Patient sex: M
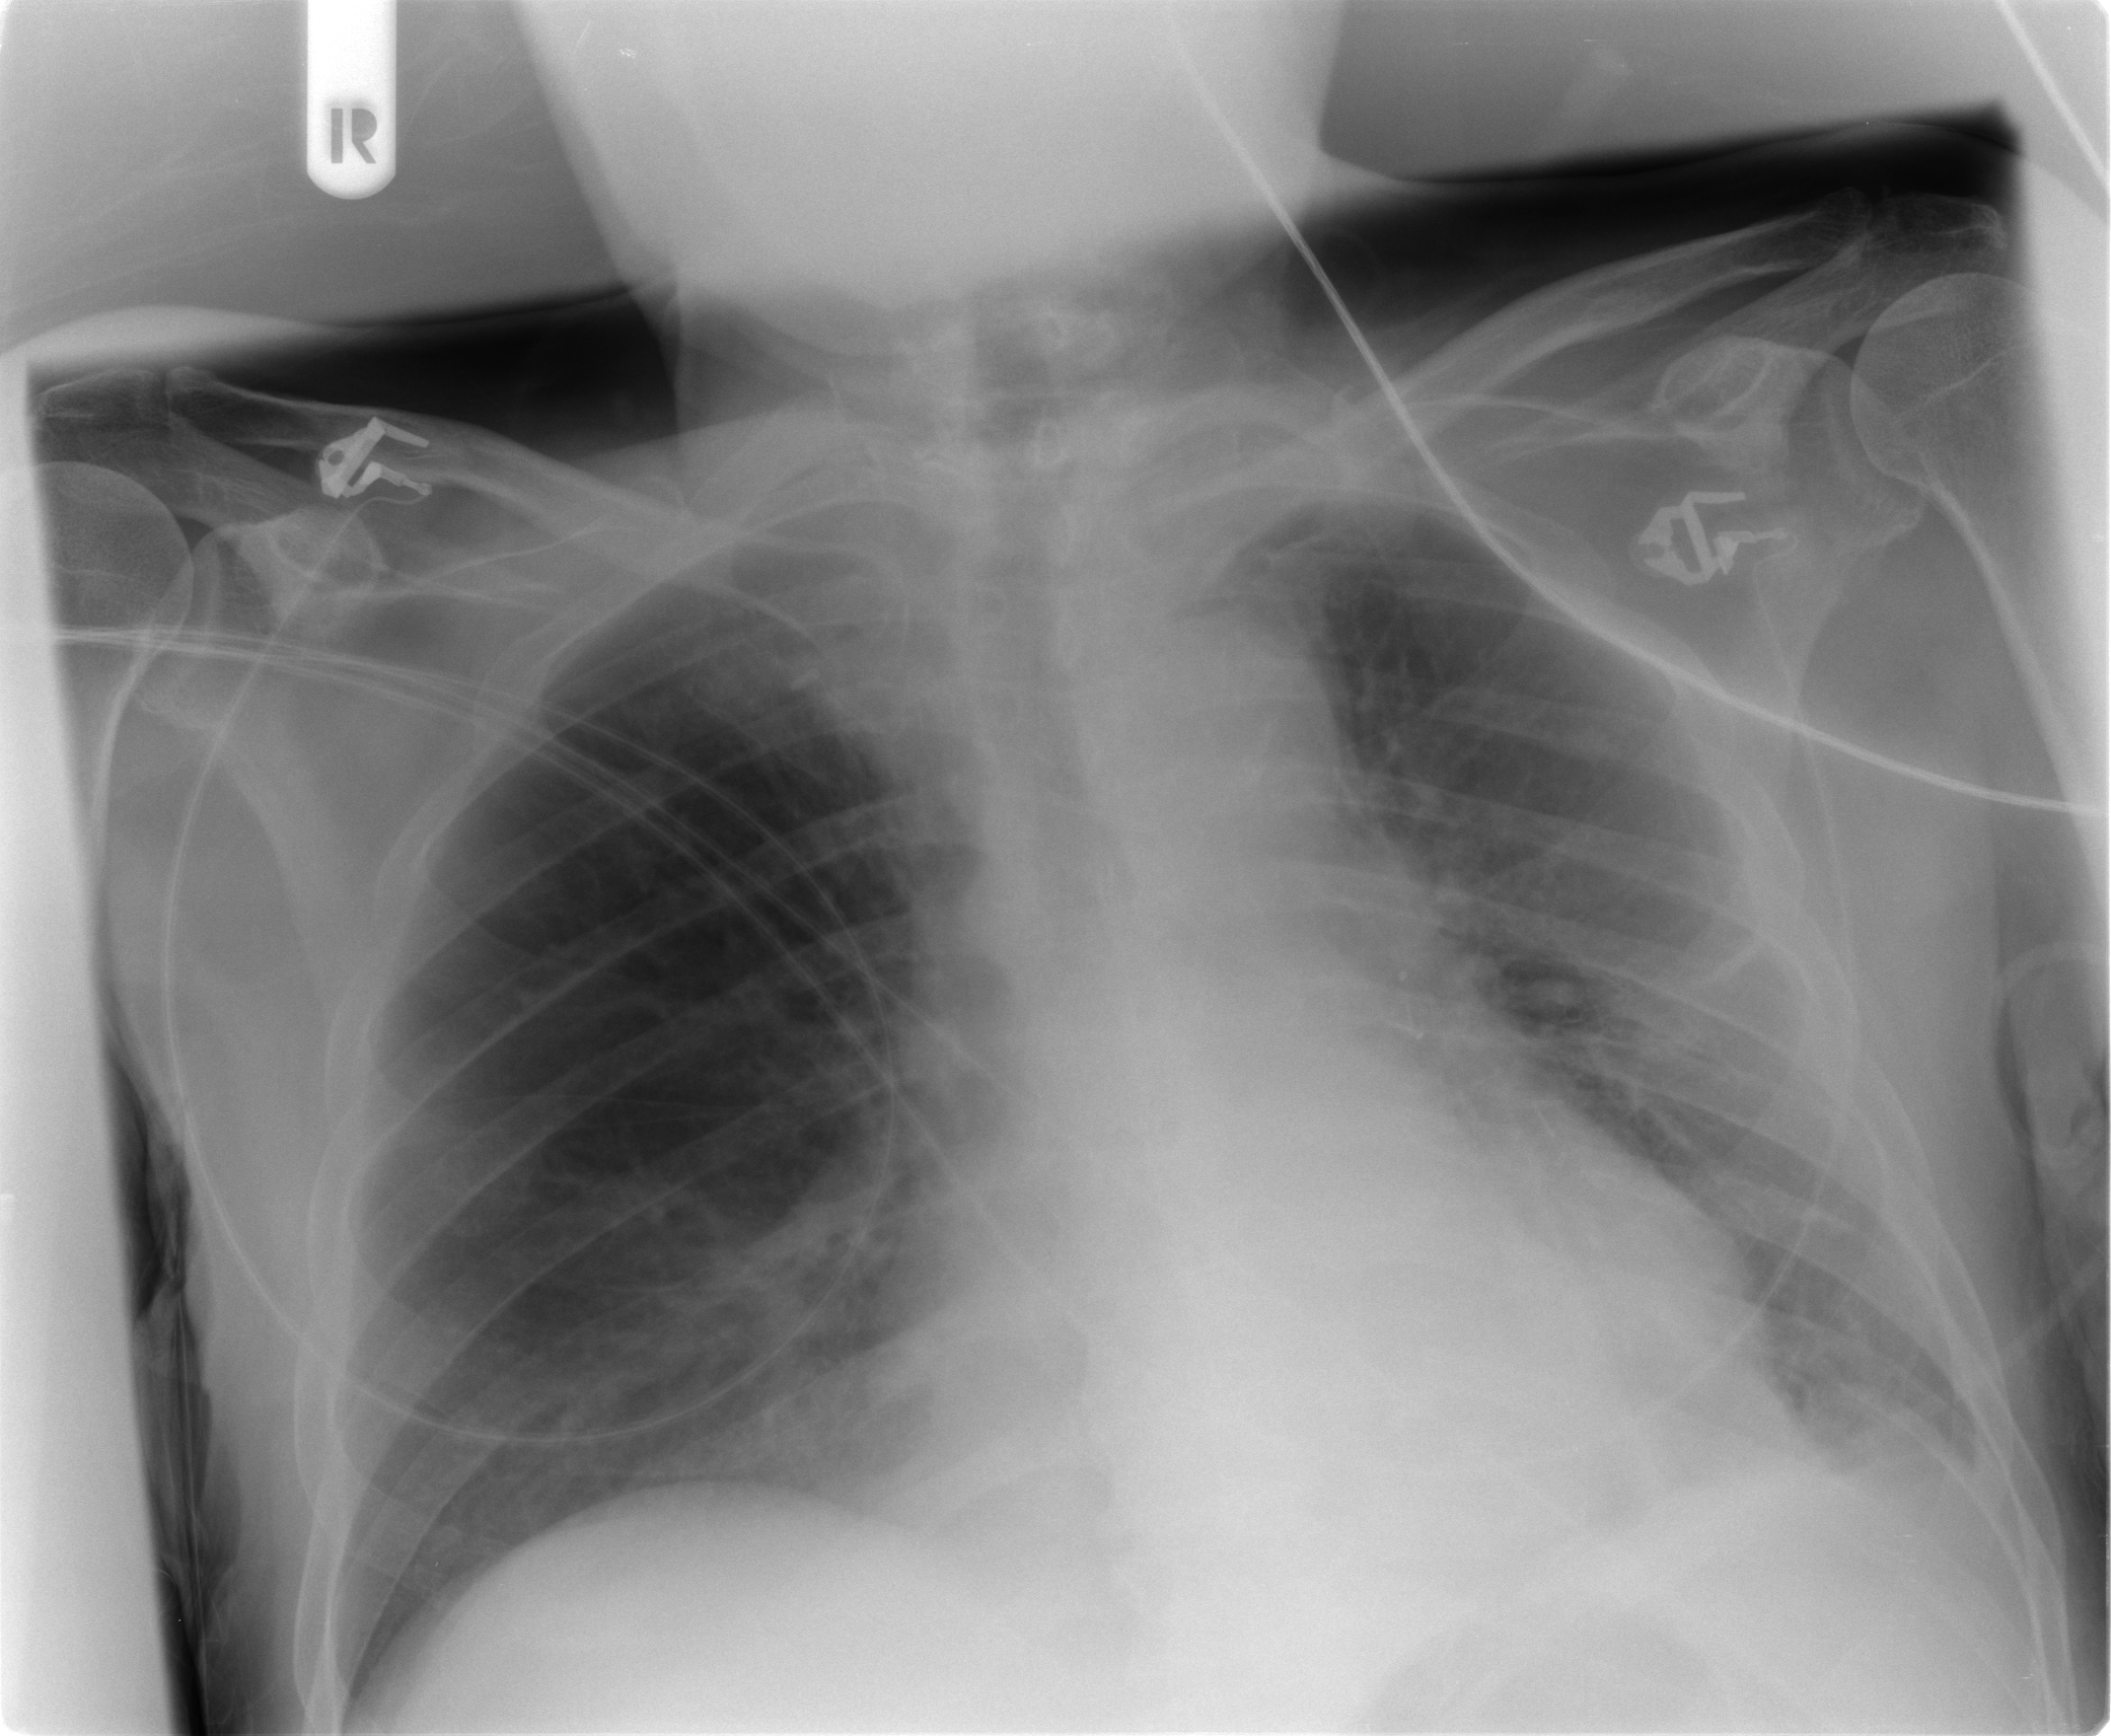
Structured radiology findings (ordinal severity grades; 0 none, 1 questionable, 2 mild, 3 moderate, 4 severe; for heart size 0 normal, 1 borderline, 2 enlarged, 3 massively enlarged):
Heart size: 2
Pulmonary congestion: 0
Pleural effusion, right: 0
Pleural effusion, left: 2
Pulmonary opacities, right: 0
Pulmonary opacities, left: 0
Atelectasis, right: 0
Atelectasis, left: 2